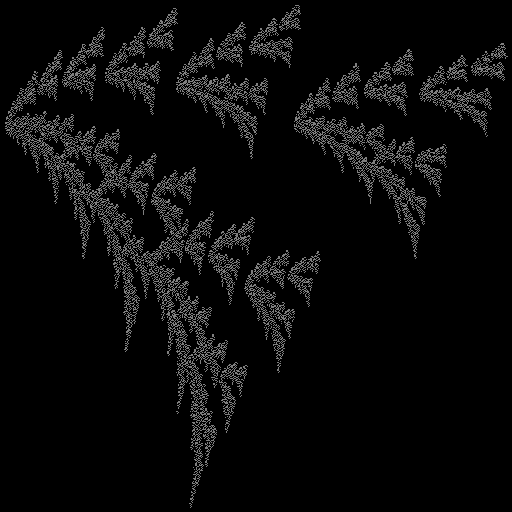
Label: watersprite